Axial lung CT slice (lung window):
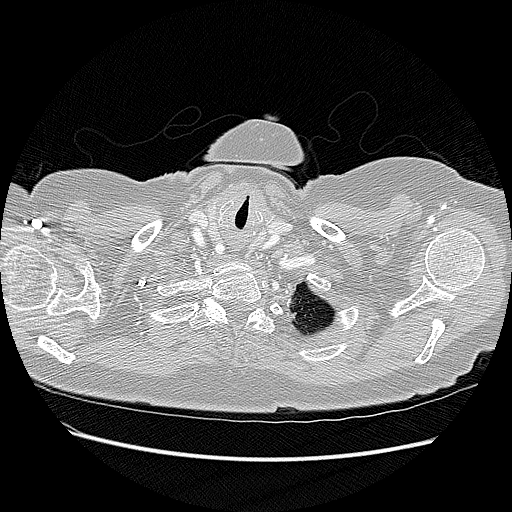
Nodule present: no